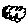
Label: cloud